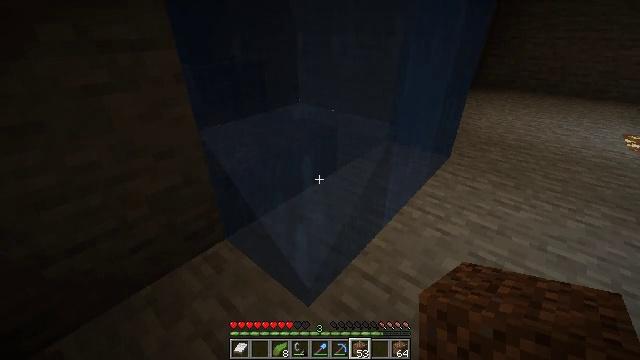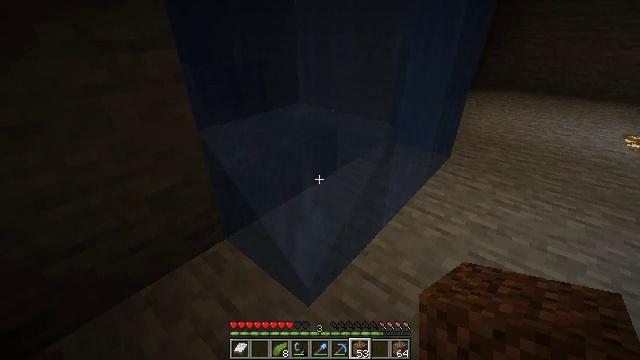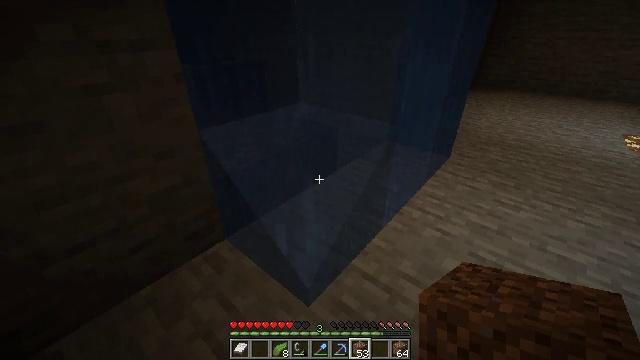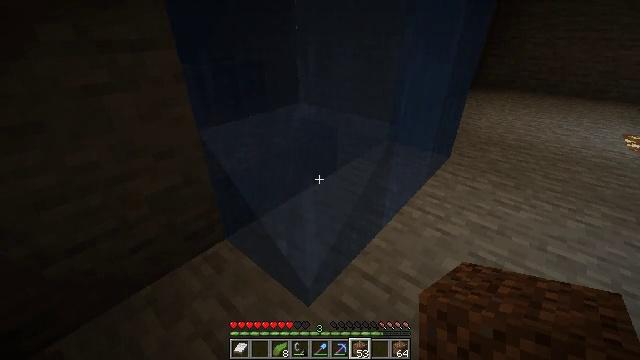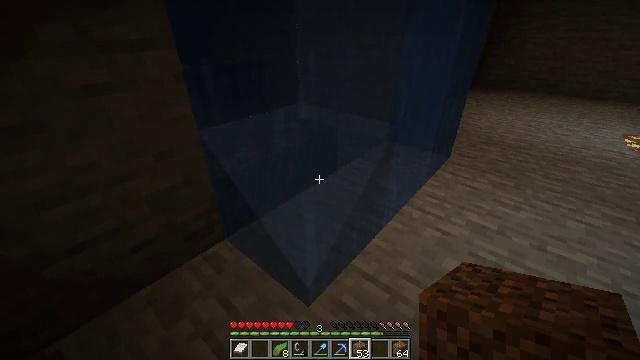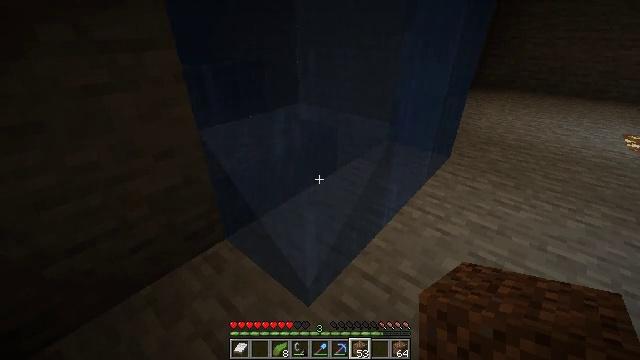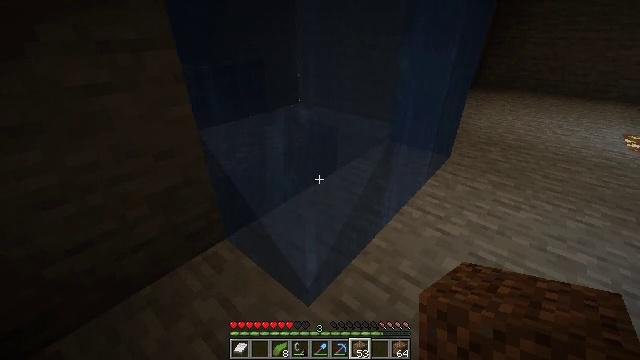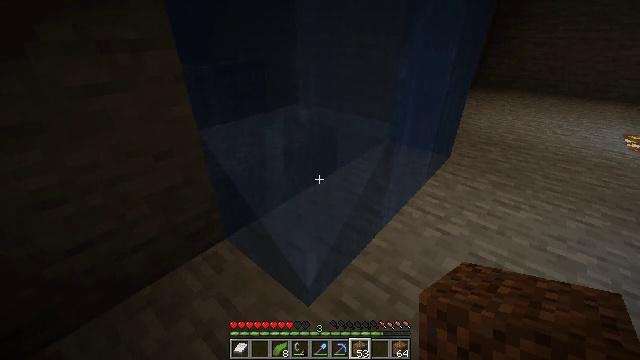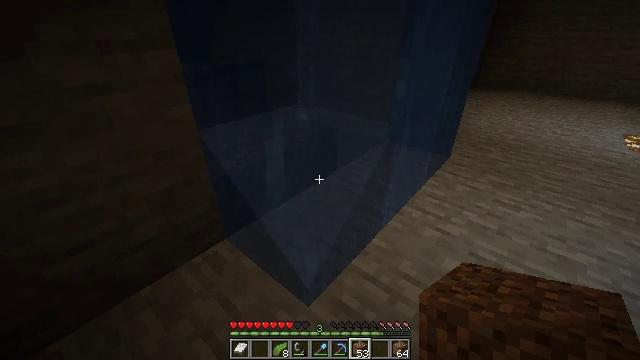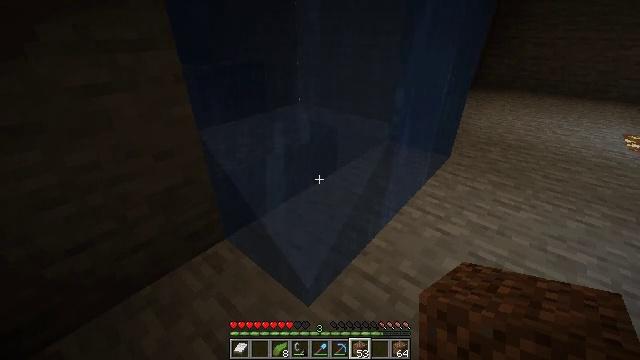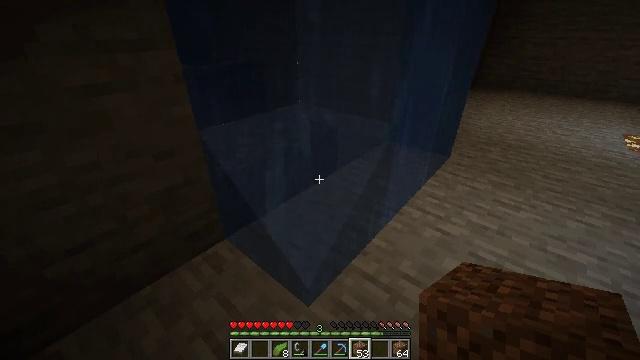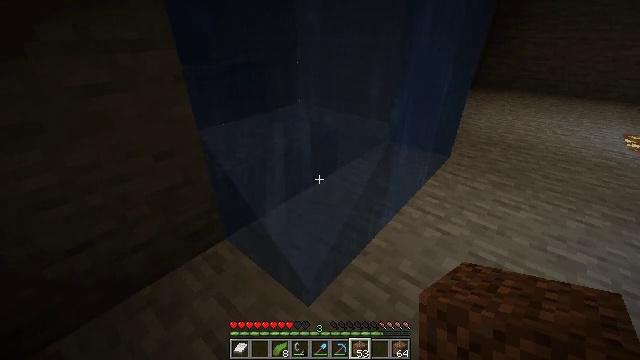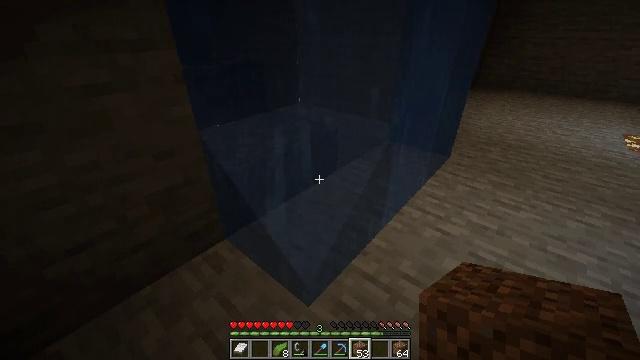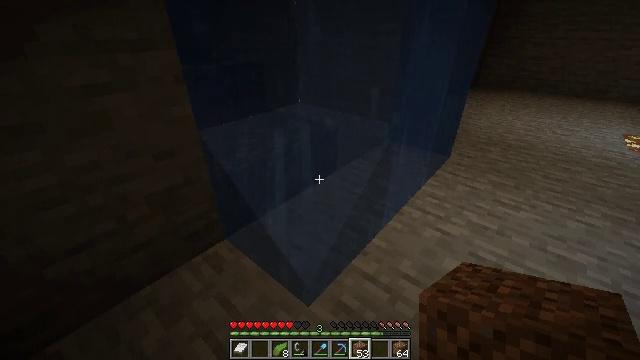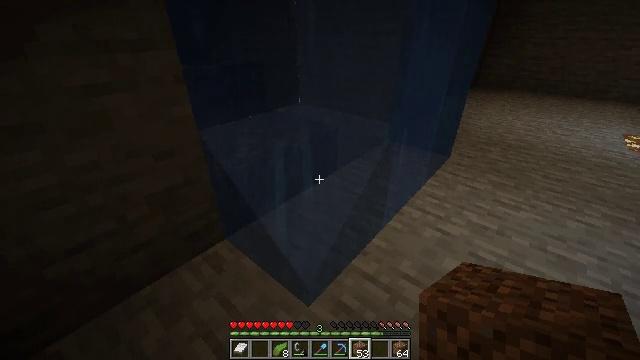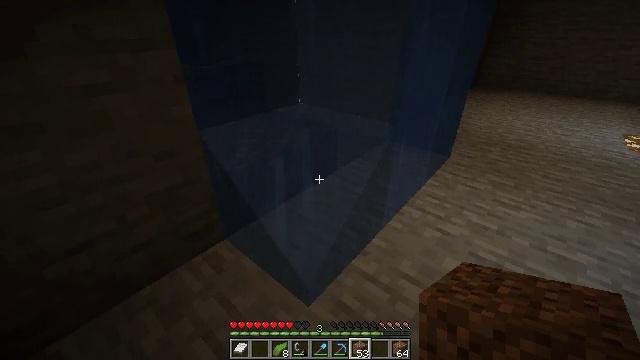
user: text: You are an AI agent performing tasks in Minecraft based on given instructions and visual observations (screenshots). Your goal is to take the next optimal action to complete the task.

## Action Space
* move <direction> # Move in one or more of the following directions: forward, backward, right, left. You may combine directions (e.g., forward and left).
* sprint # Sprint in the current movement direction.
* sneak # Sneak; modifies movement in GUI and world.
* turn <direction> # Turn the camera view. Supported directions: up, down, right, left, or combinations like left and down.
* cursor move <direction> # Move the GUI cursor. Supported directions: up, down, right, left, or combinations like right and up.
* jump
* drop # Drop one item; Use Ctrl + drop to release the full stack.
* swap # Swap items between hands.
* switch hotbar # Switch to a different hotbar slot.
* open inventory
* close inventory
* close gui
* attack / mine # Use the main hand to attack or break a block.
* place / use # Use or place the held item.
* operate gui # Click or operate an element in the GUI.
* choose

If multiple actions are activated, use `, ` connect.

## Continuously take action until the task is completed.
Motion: motion action
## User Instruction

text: Mine the soul sand in the Nether.
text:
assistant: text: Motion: no_op
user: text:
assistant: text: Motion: no_op
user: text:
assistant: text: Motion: no_op
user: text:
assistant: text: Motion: no_op
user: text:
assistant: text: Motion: no_op
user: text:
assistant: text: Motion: no_op
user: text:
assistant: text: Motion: no_op
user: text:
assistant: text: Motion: no_op
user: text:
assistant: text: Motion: no_op
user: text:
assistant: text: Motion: no_op
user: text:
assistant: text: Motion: no_op
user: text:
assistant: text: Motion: no_op
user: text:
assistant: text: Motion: no_op
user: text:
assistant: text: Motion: no_op
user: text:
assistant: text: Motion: no_op
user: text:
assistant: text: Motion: no_op
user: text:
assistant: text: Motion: no_op
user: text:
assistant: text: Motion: no_op
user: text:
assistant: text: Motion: no_op
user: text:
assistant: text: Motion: no_op
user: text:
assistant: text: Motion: no_op
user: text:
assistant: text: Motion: no_op
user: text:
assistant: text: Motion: no_op
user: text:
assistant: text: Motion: no_op
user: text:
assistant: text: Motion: no_op
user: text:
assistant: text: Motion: no_op
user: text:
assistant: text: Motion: no_op
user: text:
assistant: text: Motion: no_op
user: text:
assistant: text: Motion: no_op
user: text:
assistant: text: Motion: no_op